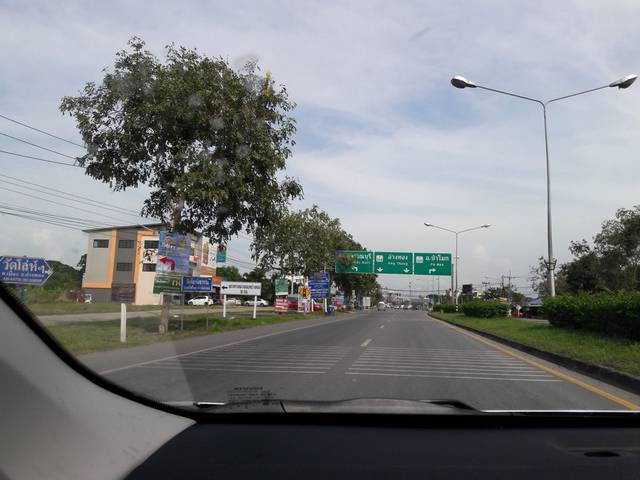
Region: Thailand
Coordinates: 14.592, 100.443